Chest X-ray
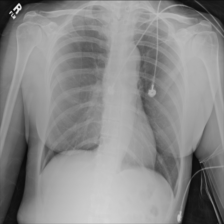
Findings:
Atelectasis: negative
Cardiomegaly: negative
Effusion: negative
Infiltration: negative
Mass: negative
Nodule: negative
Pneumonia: negative
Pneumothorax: negative
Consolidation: negative
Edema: negative
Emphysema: negative
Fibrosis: negative
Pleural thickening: negative
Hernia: negative